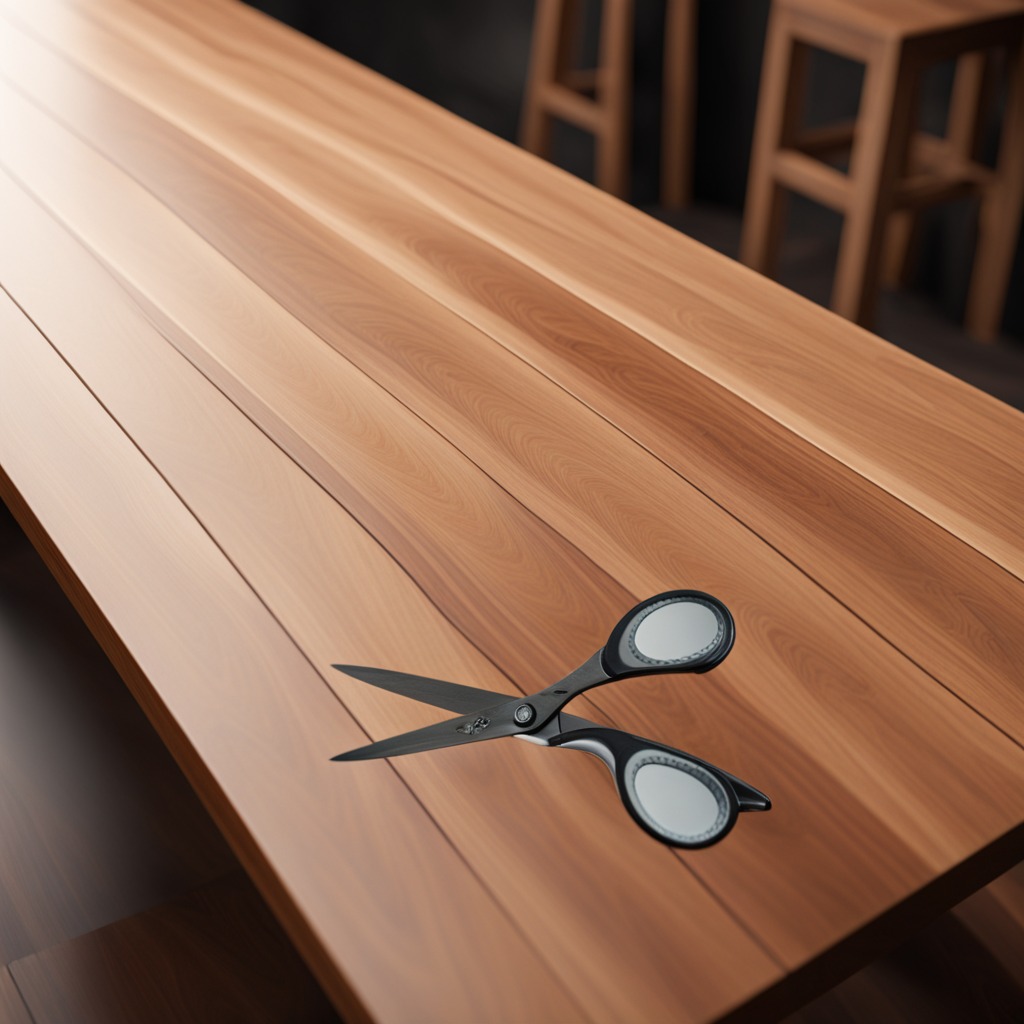
A scissor is lying on a wooden table in a carpentry studio.